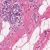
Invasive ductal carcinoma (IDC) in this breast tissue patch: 0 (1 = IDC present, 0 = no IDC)